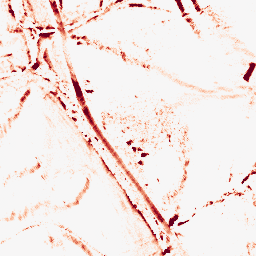
Category: morphological
Decomposition family: morphological_diamond
Decomposition parameters: operation: opening
radius: 5
Upsampling method: regularized
Upsampling parameters: scale: 2
lambda_reg: 0.01
Upsampling scale: 2